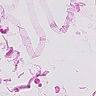
Metastatic tissue present: no